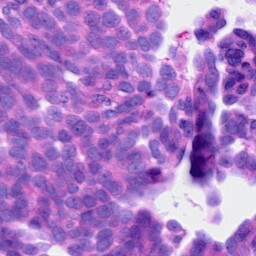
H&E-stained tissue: Ovarian